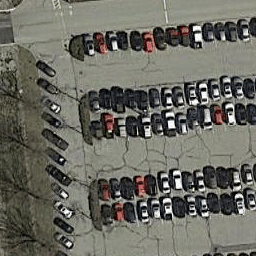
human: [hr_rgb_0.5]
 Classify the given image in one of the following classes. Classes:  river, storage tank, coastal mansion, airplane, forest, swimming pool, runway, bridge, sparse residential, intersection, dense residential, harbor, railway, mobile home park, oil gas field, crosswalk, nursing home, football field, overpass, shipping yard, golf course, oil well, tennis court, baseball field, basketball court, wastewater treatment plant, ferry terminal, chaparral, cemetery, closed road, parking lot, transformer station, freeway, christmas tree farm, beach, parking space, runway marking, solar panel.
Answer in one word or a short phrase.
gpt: parking lot